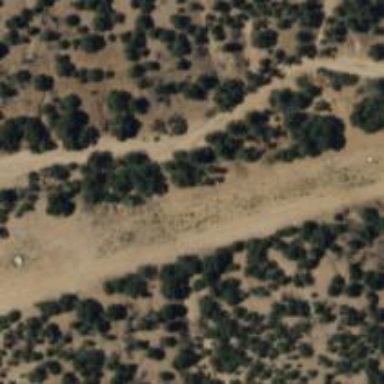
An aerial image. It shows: Path.